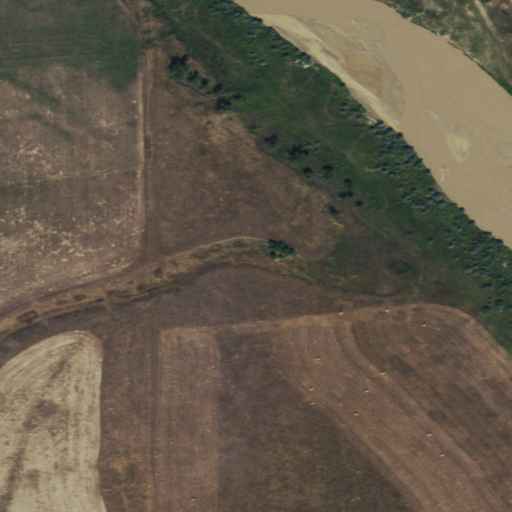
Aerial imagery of valley in Wyoming named Campbell Draw containing pasture, herbaceous wetlands, shrub, open water, woody wetlands, and grassland